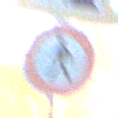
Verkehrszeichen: VerbotFussgaenger
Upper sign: Arbeitsstelle
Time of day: SunriseSunset
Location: Outdoor (Nature)
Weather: Clear
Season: NotSpecified
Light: Natural